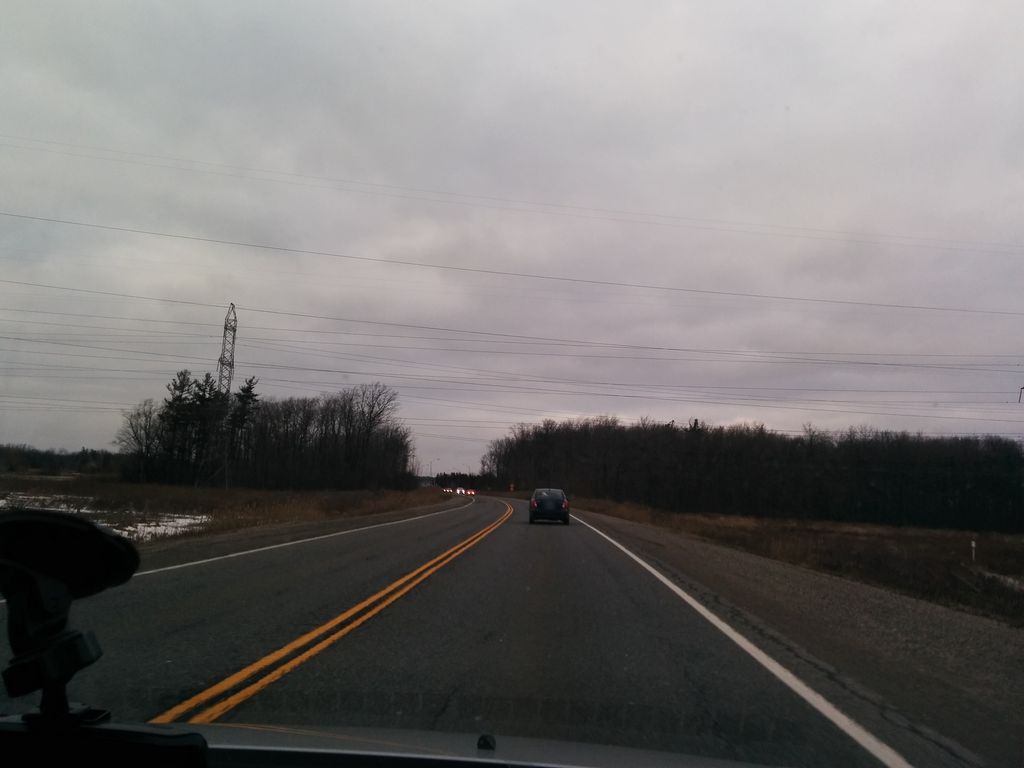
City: hamilton